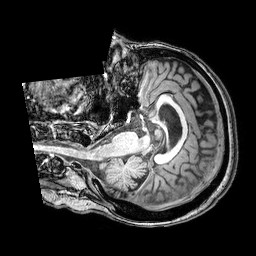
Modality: T1w
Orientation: axial
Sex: female
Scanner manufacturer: philips
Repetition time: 0.008105 s
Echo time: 0.00371 s